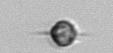
Label: Acanthoica_quattrospina